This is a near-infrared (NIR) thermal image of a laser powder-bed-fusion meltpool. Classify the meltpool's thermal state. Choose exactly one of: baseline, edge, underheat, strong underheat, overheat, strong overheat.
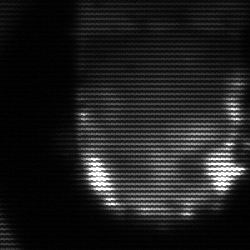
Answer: baseline